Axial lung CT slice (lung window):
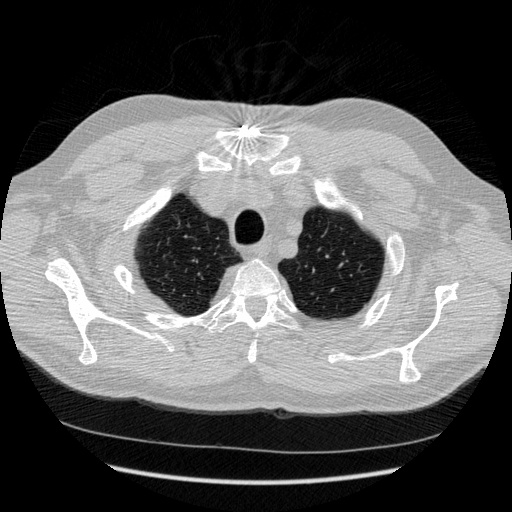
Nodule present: no